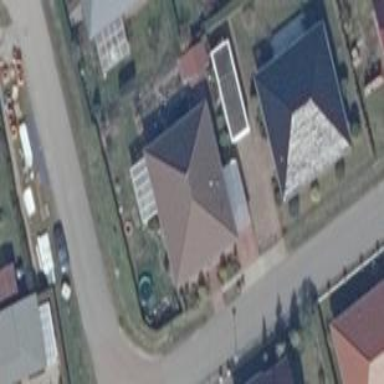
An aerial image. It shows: Detached building.